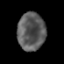
Tissue: prostate
Cell type: B cells
Senescence score: 0.6983
Nuclear area (px): 1031
Mean DAPI intensity: 90.783